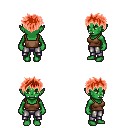
a pixel art fantasy rpg character, female body template, orc, green skin, brown pirate shirt, metal pants, red bedhead hairstyle, four views (front, back, left, right), 2x2 character sprite sheet, small pixel art, hard edges, no anti-aliasing